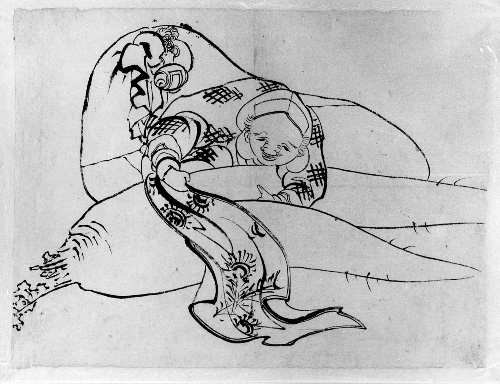
Artist: Katsushika Hokusai
Artist bio: Japanese, Tokyo (Edo) 1760–1849 Tokyo (Edo)
Date: 18th–19th century
Object type: Drawing
Classification: Paintings
Medium: Ink on paper
Culture: Japan
Period: Edo period (1615–1868)
Dimensions: 9 5/8 x 13 1/8 in. (24.4 x 33.3 cm)
Department: Asian Art
Credit line: Gift of Annette Young, in memory of her brother, Innis Young, 1956
Accession year: 1956
Repository: Metropolitan Museum of Art, New York, NY
Tags: Vegetables